Question: First question is, Am I on the right path?.is there a better way to pass it as parameter? If I am on the right path, please show me how can I solve the below error.
The following solution does not help me with this problem:
<URL>
My code:
'''
<asp:SqlDataSource ID="SqlDataSource1" runat="server"
ConnectionString="<%$ ConnectionStrings:MyDbConn %>"
SelectCommand="SELECT id, Bookname, RequestType, Requestor, RequestDate FROM Requests WHERE (Requestor LIKE '%' + @Requestor + '%')">
<SelectParameters>
<asp:Parameter DefaultValue= "<%# HttpContext.Current.User.Identity.Name.Split('\')[1] %>" Name="Requestor" />
</SelectParameters>
</asp:SqlDataSource>
'''
Gives the below error:

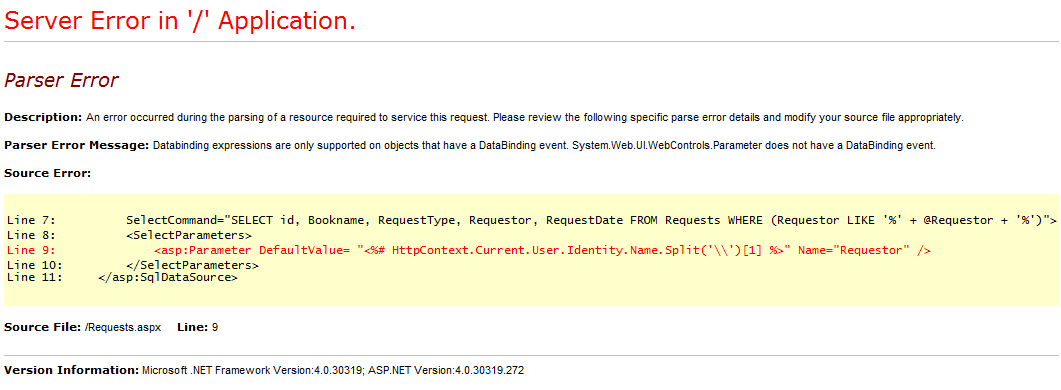
Answer: try this
'''
public Requests()
{
this.Init += (_o, _e) =>
{
this.SqlDataSource1.Selecting += (o, e) =>
{
(o as SqlDataSourceView)
.SelectParameters["Requestor"].DefaultValue =
HttpContext.Current.User.Identity.Name;
}
}
}
'''
or
'''
protected void Page_Load(object sender, EventArgs e)
{
if (!Page.IsPostBack)
{
SqlDataSource1.SelectParameters["Requestor"].DefaultValue =
HttpContext.Current.User.Identity.Name;
}
}
'''